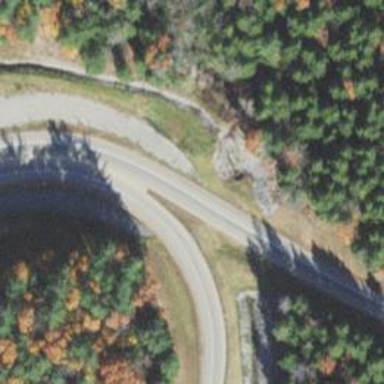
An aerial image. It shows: Asphalt trunk link road.